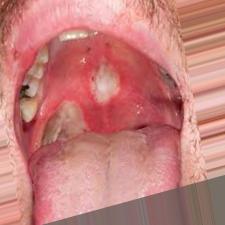
Condition: Mouth Ulcer